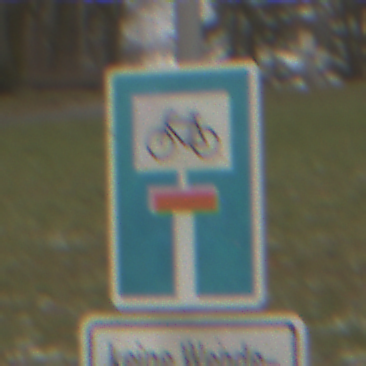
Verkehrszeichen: SackgasseRadverkehrDurchlaessig
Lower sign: HinweisGeaenderteVorfahrtVerkehrsfuehrungVerkehrsregelung3
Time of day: Midday
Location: Outdoor (Nature)
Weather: Overcast
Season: NotSpecified
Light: Natural